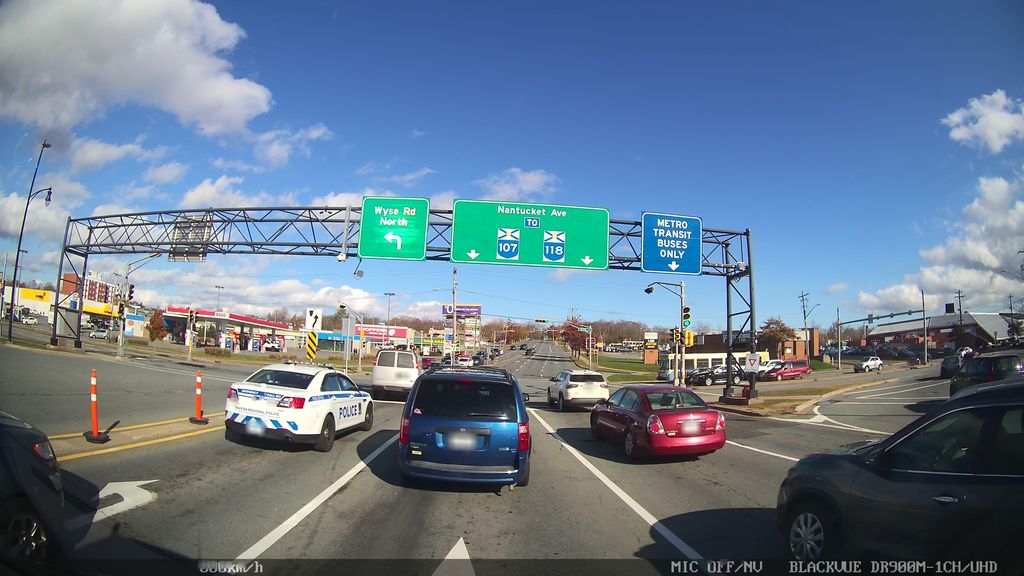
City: halifax